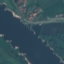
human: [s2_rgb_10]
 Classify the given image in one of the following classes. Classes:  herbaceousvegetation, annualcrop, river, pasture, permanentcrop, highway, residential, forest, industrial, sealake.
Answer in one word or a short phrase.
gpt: River